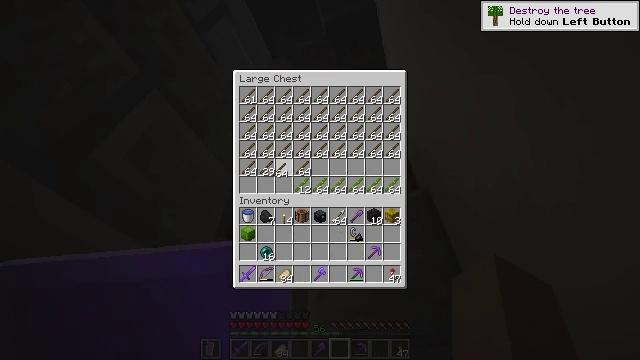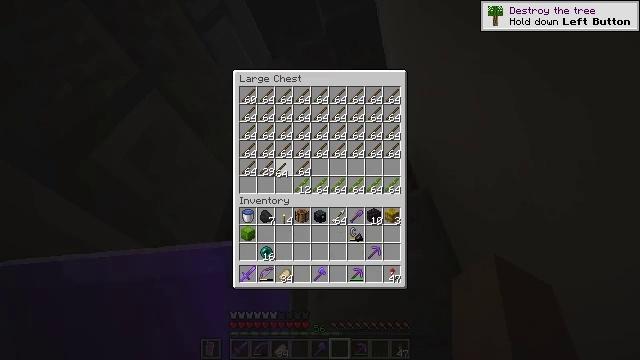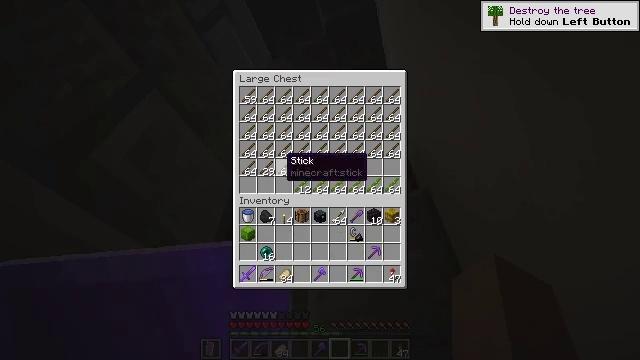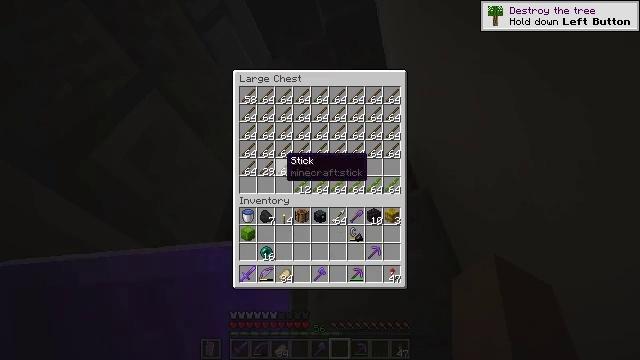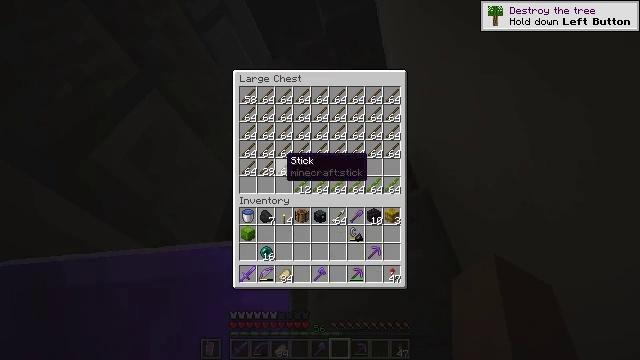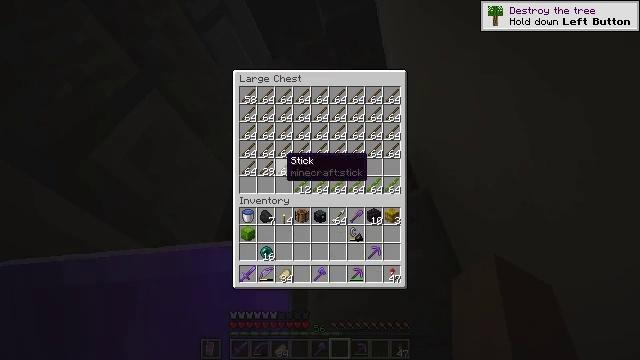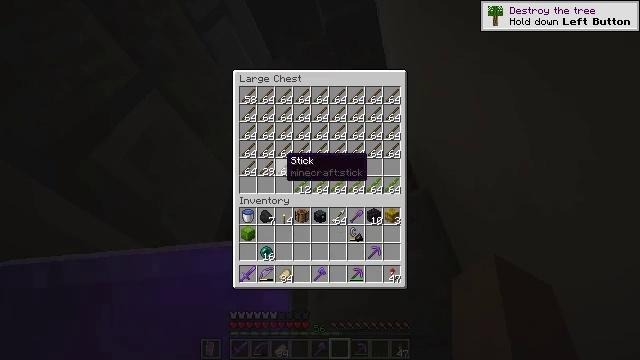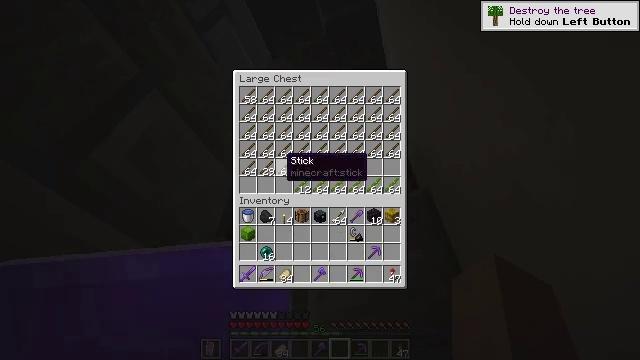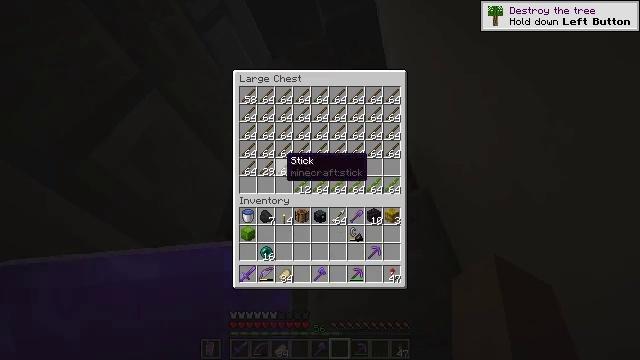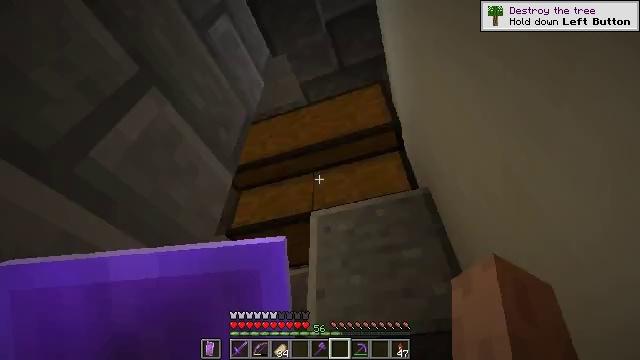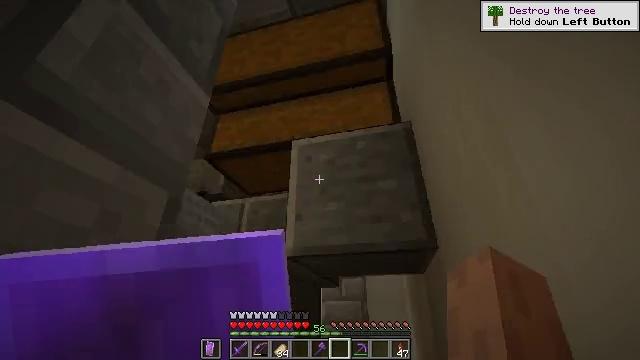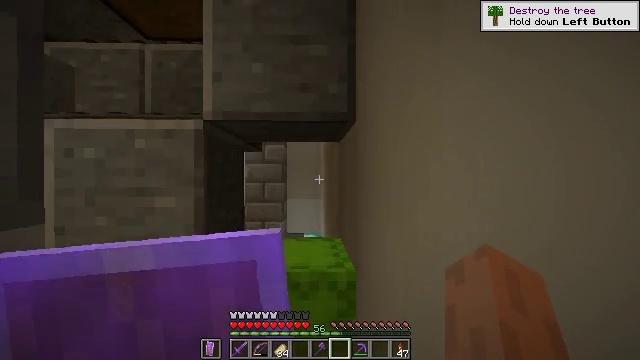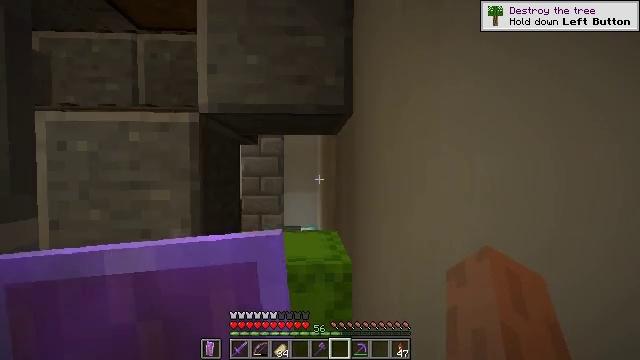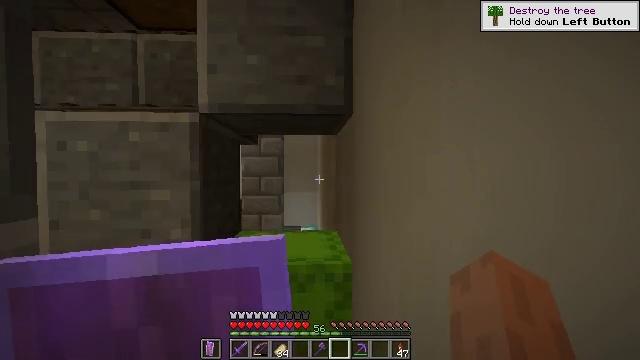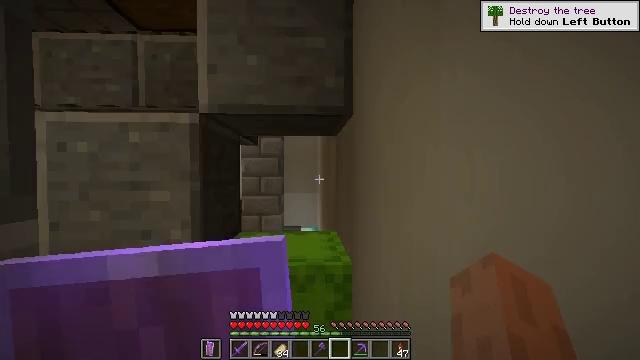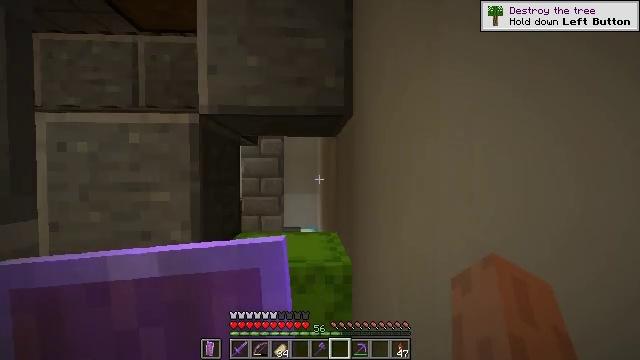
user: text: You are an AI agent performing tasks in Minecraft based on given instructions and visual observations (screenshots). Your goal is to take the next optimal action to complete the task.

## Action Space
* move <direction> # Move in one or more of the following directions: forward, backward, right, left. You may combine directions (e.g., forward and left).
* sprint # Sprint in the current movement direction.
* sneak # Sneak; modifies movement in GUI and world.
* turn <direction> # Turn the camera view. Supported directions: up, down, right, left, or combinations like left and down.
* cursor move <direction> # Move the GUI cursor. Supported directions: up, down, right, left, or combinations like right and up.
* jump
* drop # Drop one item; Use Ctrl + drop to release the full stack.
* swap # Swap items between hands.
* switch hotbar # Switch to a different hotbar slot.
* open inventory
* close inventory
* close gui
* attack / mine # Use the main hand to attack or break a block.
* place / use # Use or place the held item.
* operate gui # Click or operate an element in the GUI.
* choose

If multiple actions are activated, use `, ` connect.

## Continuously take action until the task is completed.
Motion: motion action
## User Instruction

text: Attack the lime shulker box to collect its contents.
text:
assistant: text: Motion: attack / mine
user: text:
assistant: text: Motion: no_op
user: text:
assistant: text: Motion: no_op
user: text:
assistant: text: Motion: no_op
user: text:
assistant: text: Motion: no_op
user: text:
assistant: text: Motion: no_op
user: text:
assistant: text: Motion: no_op
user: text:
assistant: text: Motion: no_op
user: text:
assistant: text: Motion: no_op
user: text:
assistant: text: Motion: turn right and down
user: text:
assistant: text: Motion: turn right and down
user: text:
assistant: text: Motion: turn down
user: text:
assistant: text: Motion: no_op
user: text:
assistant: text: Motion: no_op
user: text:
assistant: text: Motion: no_op
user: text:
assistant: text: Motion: no_op
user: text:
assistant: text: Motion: no_op
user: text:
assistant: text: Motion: no_op
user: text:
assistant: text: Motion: turn left and down
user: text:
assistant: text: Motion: turn left and down
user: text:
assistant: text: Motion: no_op
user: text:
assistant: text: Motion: use / place
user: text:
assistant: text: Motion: use / place
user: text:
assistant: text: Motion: use / place
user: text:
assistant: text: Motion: use / place
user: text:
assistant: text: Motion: no_op
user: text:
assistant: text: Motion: no_op
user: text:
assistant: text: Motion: no_op
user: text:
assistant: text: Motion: no_op
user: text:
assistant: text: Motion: no_op